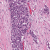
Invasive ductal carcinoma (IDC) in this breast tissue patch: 1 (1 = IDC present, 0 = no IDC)